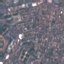
Land use / land cover: Residential